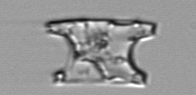
Label: Eucampia